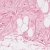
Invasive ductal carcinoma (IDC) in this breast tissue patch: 0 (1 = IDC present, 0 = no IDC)